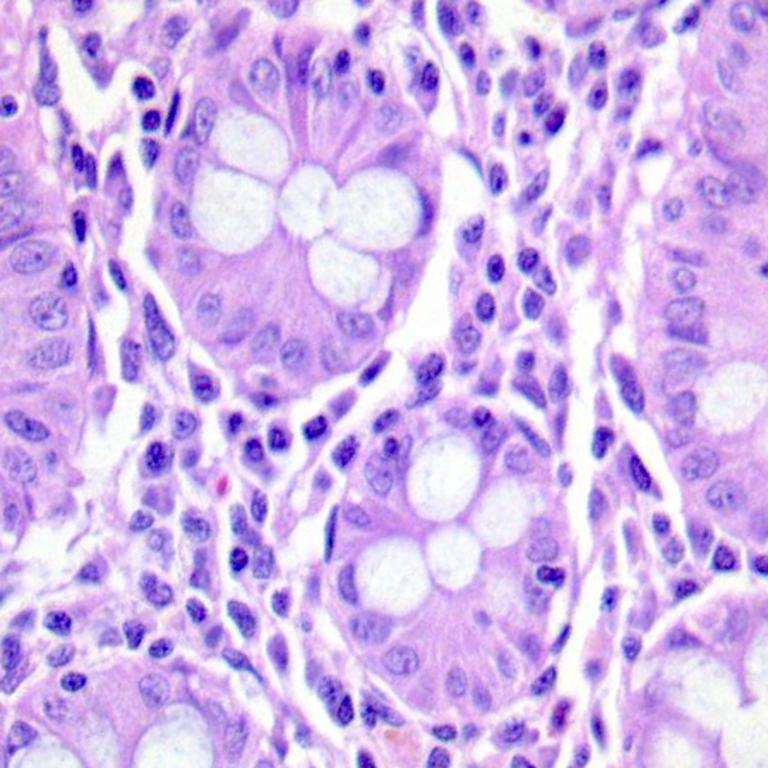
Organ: colon
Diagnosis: benign